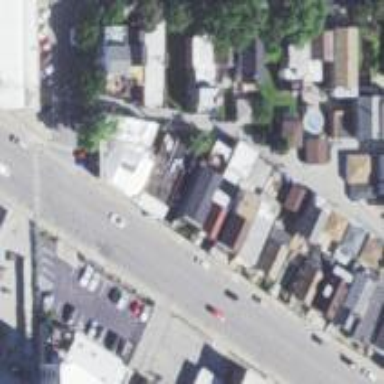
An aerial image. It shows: Alley classified as service road.